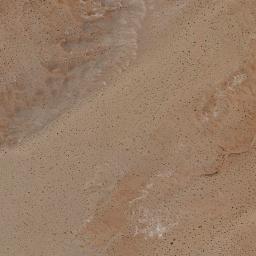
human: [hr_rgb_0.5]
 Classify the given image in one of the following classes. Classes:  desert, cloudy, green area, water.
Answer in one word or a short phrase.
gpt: desert